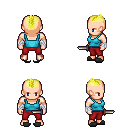
a pixel art fantasy rpg character, male body template, human, light skin, teal pirate shirt, red pants, gold short mohawk hairstyle, white cloth bandages, gray slippers, dagger, four views (front, back, left, right), 2x2 character sprite sheet, small pixel art, hard edges, no anti-aliasing